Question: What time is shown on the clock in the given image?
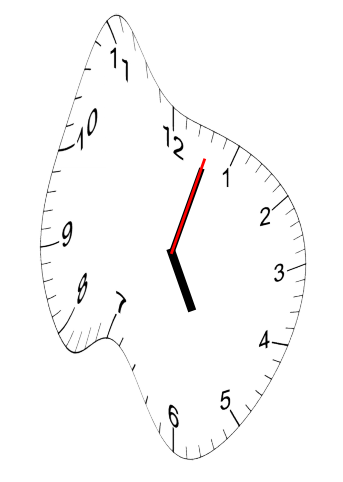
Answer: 05:03:03